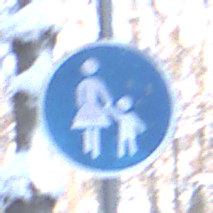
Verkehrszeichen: Gehweg
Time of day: MorningAfternoon
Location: Outdoor (Nature)
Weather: Clear
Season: Winter
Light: Natural